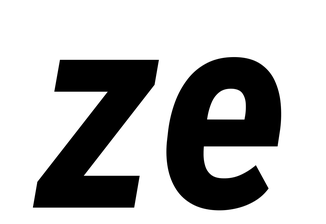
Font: Roboto-Italic_Condensed_Bold_Italic